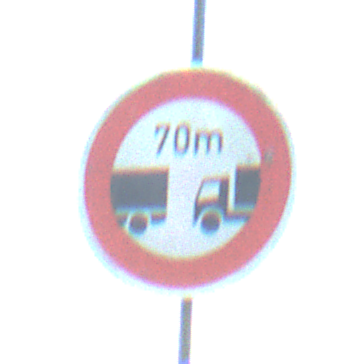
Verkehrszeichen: VerbotUnterschreitenMindestabstand
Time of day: MorningAfternoon
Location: Outdoor (Nature)
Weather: PartlyCloudy
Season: NotSpecified
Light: Natural